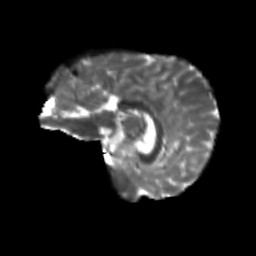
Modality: T2w
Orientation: sagittal
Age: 10
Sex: male
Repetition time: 9.512 s
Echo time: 0.089 s